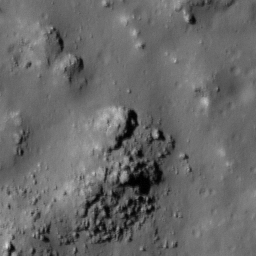
Pit: Tycho 19
Host crater: Tycho
Host type: impact_melt
Lunar coordinates: latitude -43.1, longitude 349.418